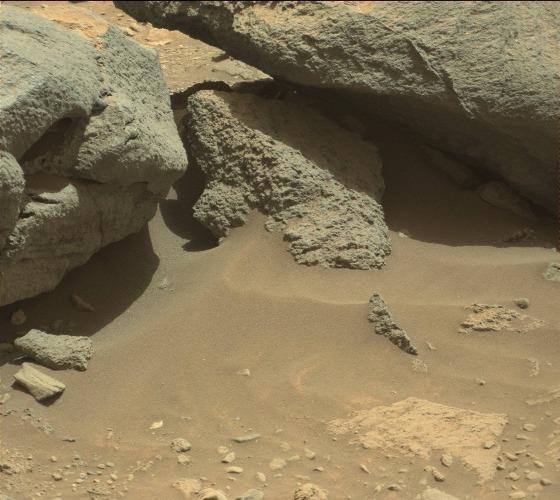
Terrain classes present: Bedrock, Gravel / Sand / Soil, Rock, Shadow